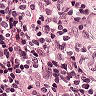
Metastatic tissue present: no